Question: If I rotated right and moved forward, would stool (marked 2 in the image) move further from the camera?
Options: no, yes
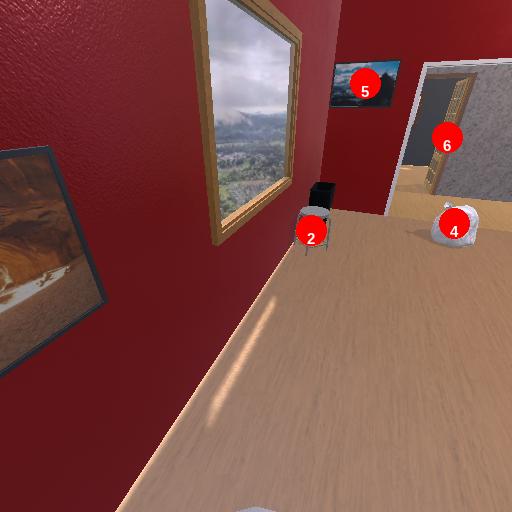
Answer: no